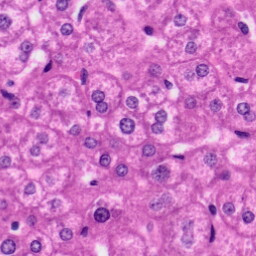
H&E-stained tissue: Liver